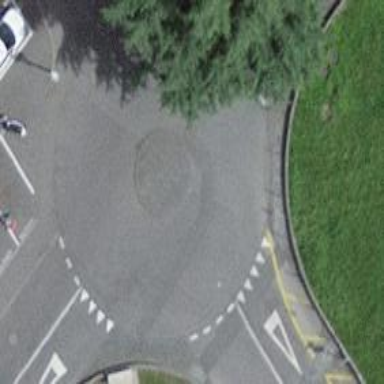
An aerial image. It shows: Mini roundabout on the road.